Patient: sex M, age 61
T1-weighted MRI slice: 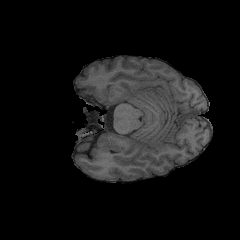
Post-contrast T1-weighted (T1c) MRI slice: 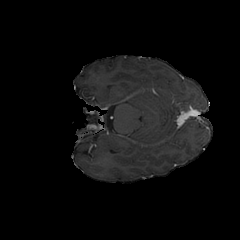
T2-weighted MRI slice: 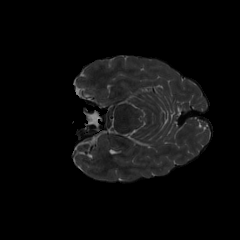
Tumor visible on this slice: no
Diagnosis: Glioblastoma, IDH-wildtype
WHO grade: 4